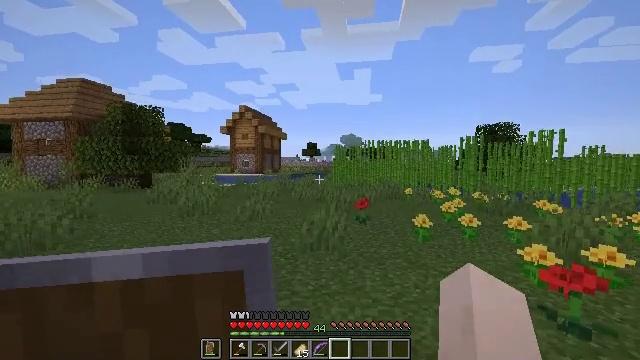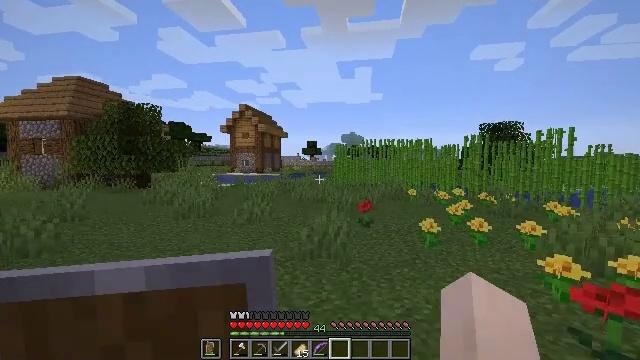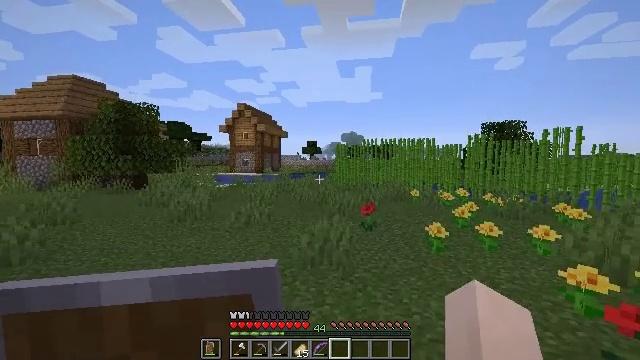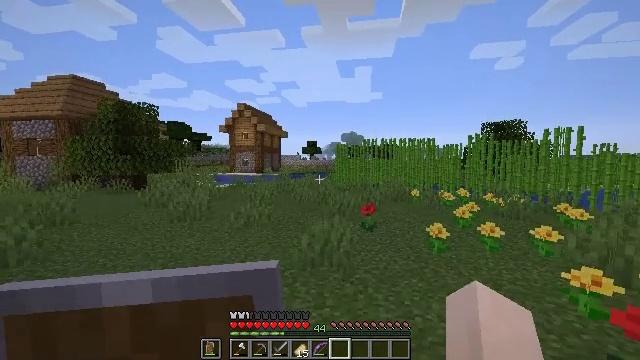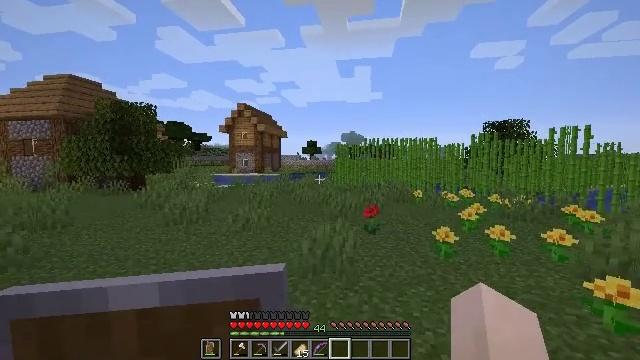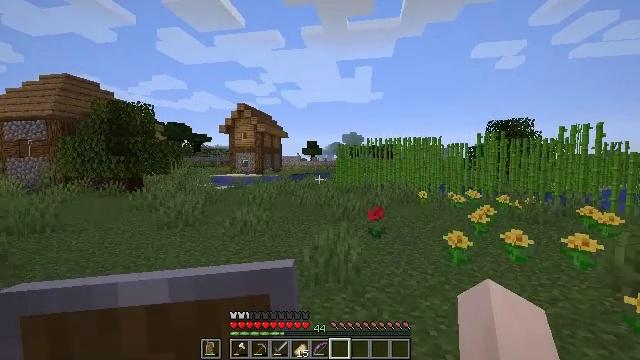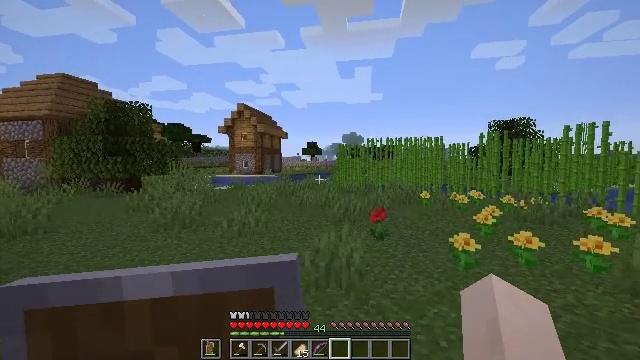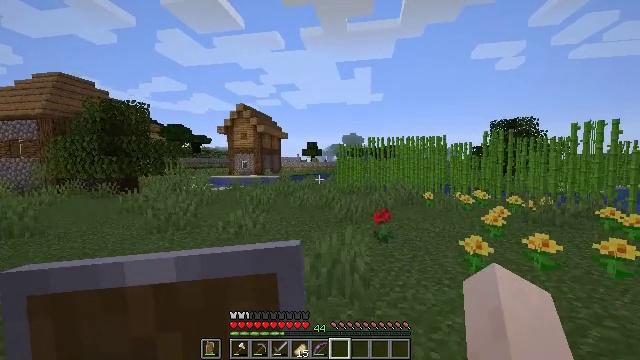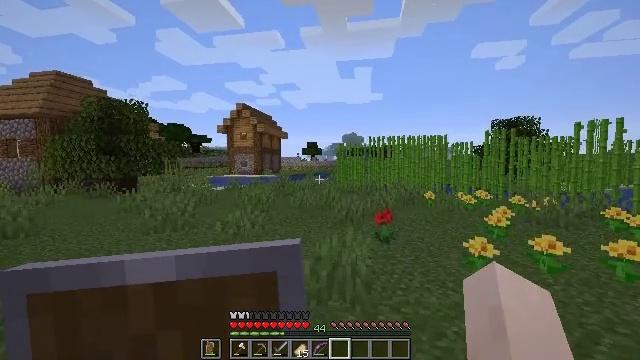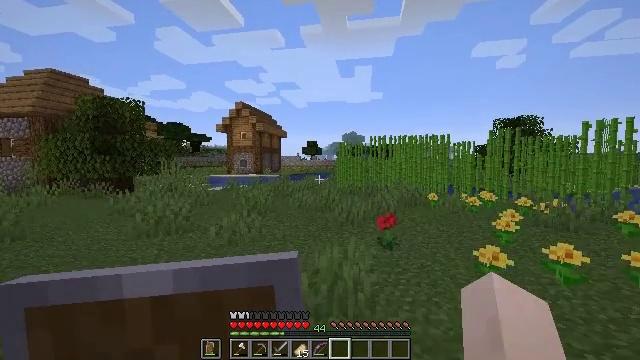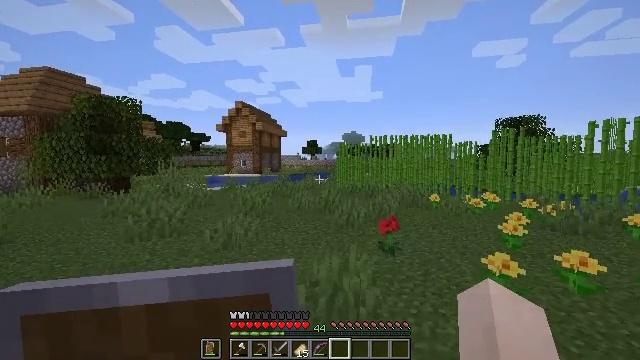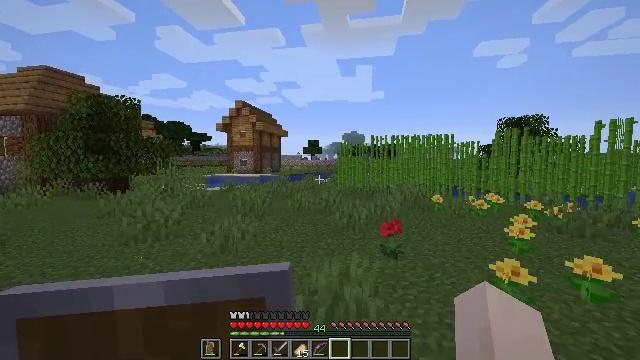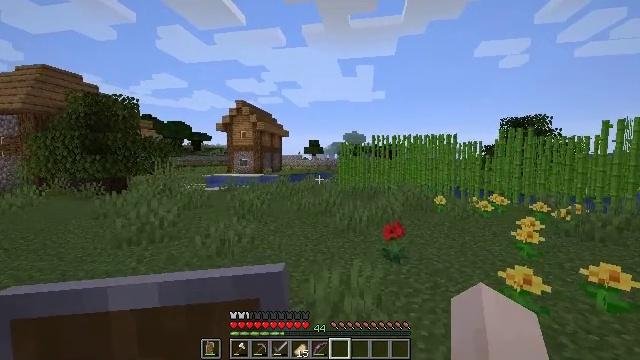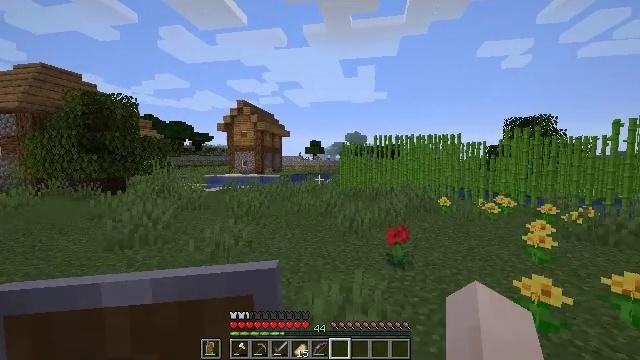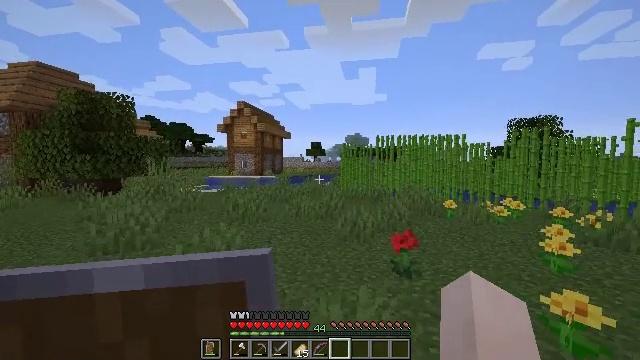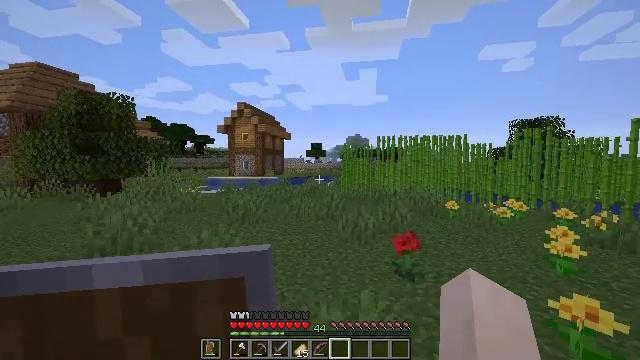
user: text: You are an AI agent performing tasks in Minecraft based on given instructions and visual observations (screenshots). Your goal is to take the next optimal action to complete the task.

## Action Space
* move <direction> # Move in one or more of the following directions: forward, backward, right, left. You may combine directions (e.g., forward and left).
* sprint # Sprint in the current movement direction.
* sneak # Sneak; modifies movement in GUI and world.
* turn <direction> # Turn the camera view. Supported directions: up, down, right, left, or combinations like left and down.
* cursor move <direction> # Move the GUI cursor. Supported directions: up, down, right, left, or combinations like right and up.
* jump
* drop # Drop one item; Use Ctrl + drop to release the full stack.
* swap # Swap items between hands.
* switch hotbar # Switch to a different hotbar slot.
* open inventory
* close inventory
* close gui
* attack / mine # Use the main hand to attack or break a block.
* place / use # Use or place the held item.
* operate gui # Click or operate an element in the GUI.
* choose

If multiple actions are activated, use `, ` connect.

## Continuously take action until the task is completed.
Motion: motion action
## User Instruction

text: Stop mobs spawning by breaking the spawner.
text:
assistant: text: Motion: move forward
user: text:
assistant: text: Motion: move forward
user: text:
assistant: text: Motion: move forward
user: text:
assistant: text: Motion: move forward
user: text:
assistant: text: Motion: move forward
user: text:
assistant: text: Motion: move forward
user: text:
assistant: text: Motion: move forward
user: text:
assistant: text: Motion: move forward
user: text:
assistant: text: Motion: move forward
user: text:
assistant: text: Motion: move forward
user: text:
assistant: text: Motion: move forward
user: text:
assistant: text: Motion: move forward
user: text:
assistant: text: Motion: move forward
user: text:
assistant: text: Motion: move forward
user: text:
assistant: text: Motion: move forward
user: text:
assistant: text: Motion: move forward
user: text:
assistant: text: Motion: move forward
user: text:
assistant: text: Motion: move forward
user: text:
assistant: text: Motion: no_op
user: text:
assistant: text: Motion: no_op
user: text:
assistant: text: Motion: no_op
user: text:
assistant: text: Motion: no_op
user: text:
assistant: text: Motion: no_op
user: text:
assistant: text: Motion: no_op
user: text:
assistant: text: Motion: no_op
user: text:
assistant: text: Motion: move forward
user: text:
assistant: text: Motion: move forward
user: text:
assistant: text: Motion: move forward
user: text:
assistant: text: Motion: move forward
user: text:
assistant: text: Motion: move forward